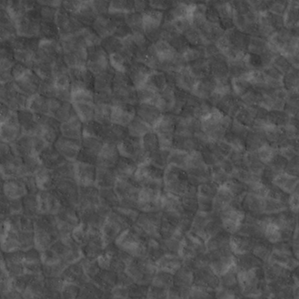
Label: non_frost